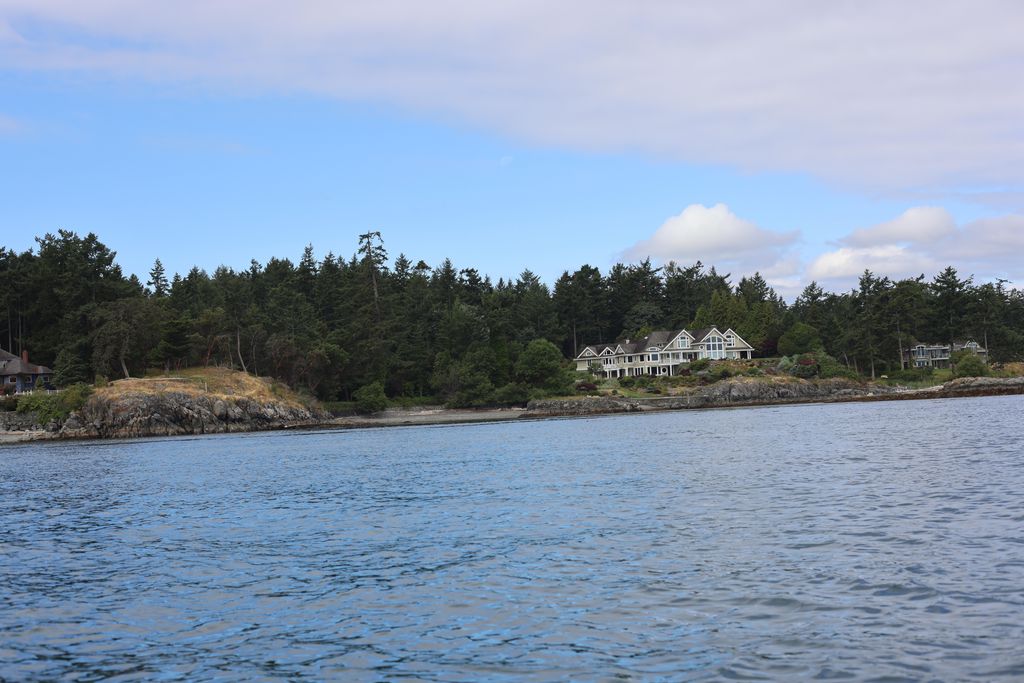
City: victoria